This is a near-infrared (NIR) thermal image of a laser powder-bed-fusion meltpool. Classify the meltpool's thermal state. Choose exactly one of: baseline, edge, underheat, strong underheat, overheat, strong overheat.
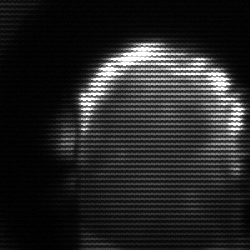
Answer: baseline